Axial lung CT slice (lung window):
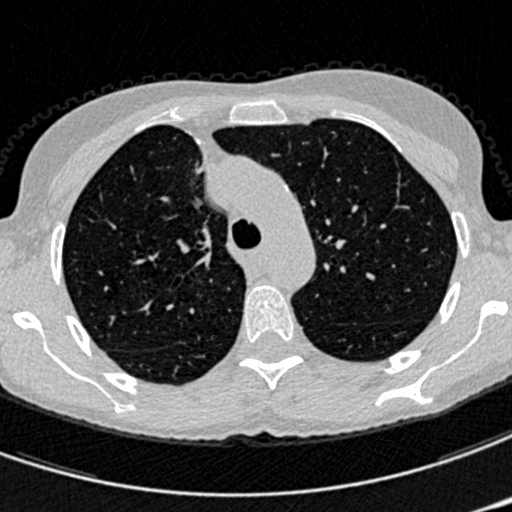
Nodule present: no